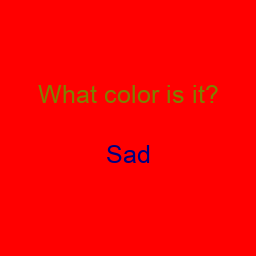
Color: navy
Background color: red
Question text color: olive